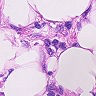
Metastatic tissue present: yes